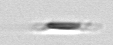
Label: Leptocylindrus